Question:
As you can see the column that says "Grade" is blank. What I am try to do is pull the letter from the 2nd column only for students 3,8,and 10, and put their grades in the empty "Grade" column. What function can help me do that. I have 1000 data points, and I need to do that. This is just a sample I created.
Thanks!!
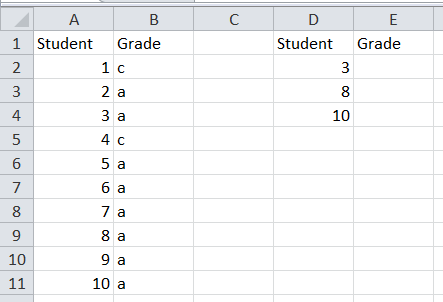
Answer: I would use an 'INDEX MATCH' formula:
'''
=INDEX(B:B,MATCH(D2,A:A,0))
'''